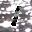
Label: 1